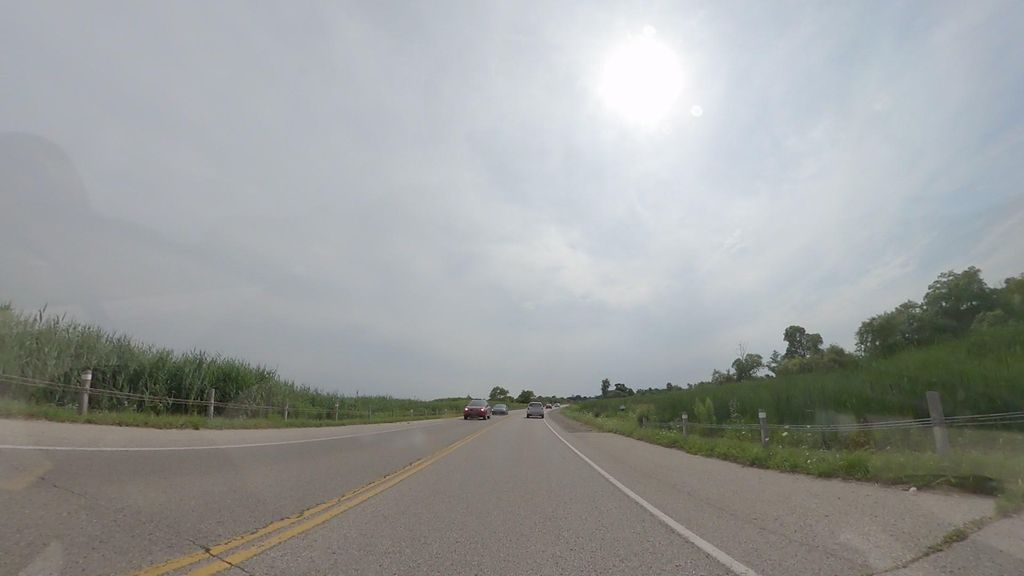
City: kitchener-waterloo